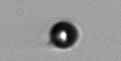
Label: bead